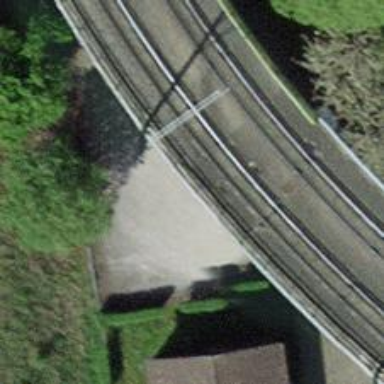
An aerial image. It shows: Parking aisle under tunnel.